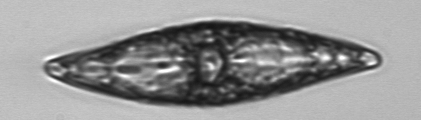
Label: Pleurosigma